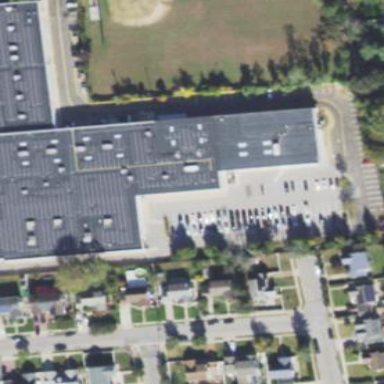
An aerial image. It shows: Retail building.